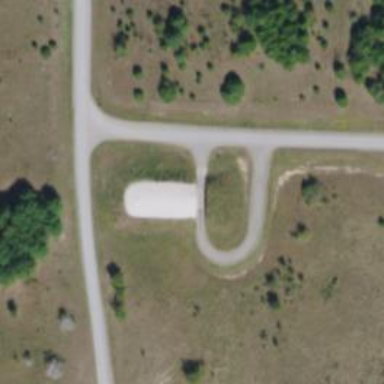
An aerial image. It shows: Military bunker.